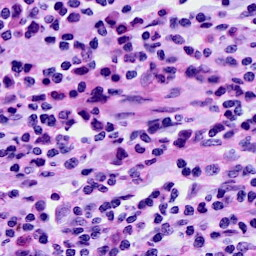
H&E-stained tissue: Cervix